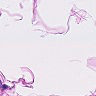
Metastatic tissue present: no